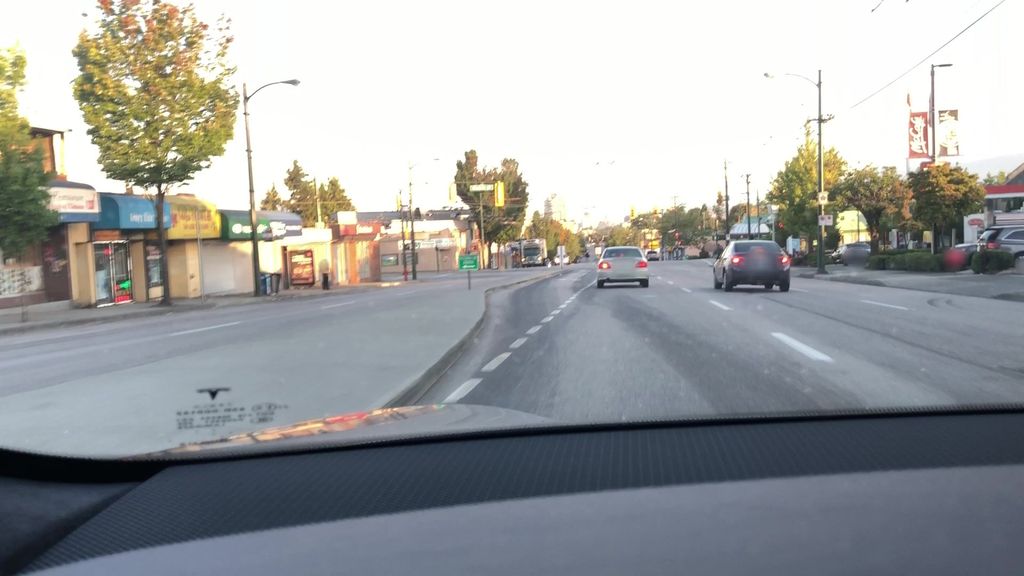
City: vancouver